Question: How would I change the values of the legend from "2" and "3" to "Solid" and "Dotted"?
'''
library(ggplot2)
ggplot(mtcars) +
geom_line(aes(x=mpg,y=cyl,linetype='2')) +
geom_line(aes(x=mpg,y=disp,linetype='3')) +
scale_linetype_discrete(name = "Lines Types aes")
'''

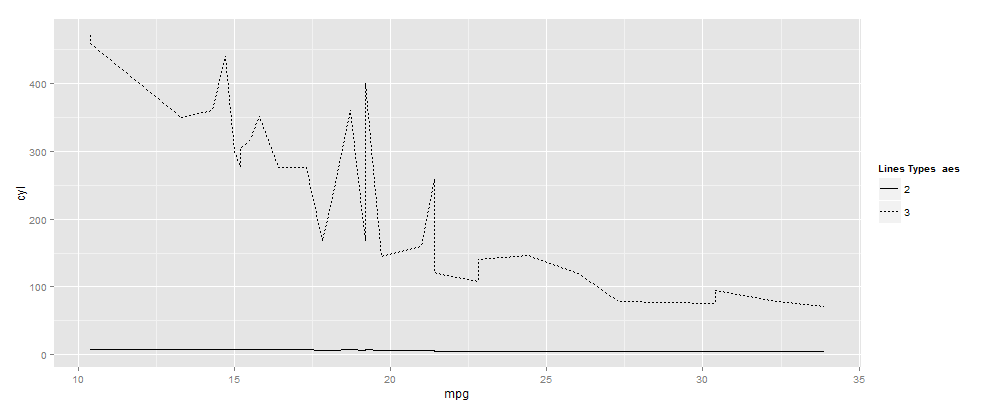
Answer: '''
ggplot(mtcars) +
geom_line(aes(x=mpg,y=cyl,linetype='2')) +
geom_line(aes(x=mpg,y=disp,linetype='3')) +
scale_linetype_discrete(name = "Lines Types aes", labels = c("Solid","Dotted"))
'''